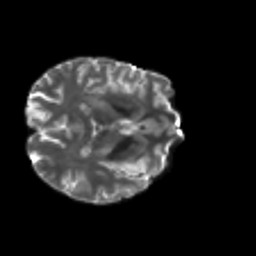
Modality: T2w
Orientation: axial
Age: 47
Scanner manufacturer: philips
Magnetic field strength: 3 T
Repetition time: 8.6 s
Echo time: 0.127 s